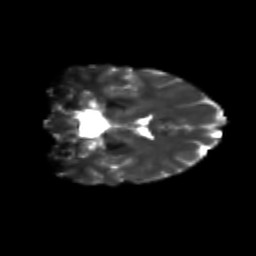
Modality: T2w
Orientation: coronal
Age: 23
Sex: female
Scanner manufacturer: siemens
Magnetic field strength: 3 T
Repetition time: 3.5 s
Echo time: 0.125 s